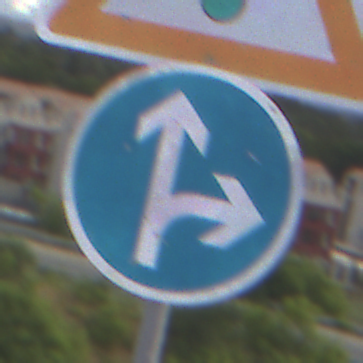
Verkehrszeichen: VorgeschriebeneFahrtrichtungGeradeausOderRechts
Zusatzzeichen oben: Lichtzeichenanlage
Umgebung: Outdoor, Suburban
Tageszeit: MorningAfternoon
Wetter: PartlyCloudy
Licht: Natural
Jahreszeit: NotSpecified
Kontrast: LowContrast